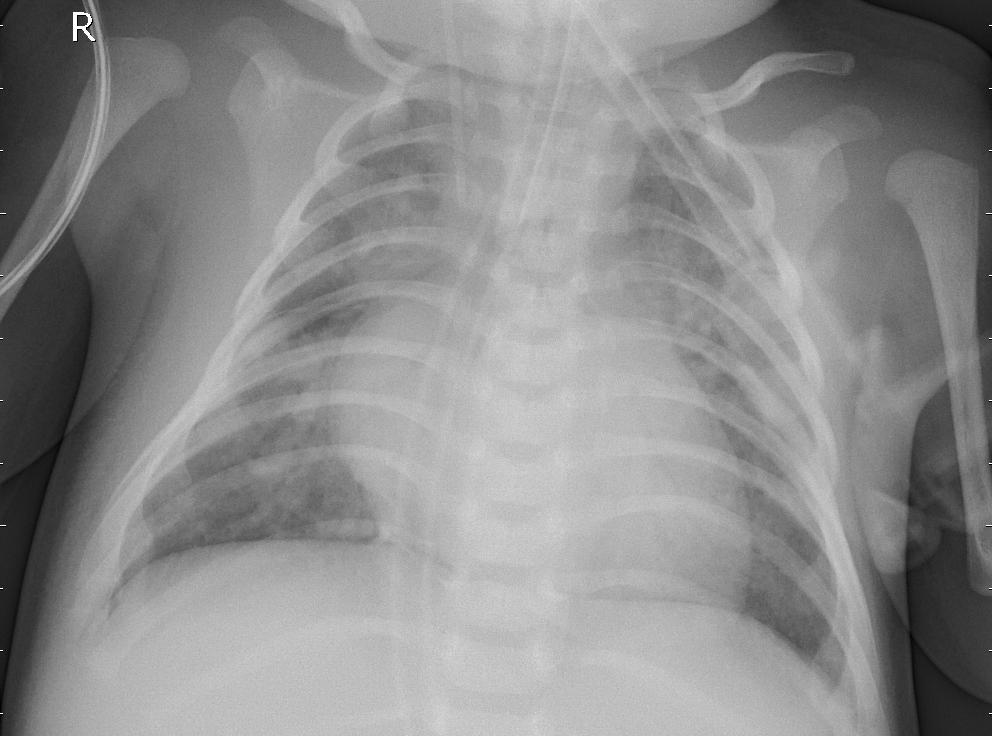
Diagnosis: PNEUMONIA